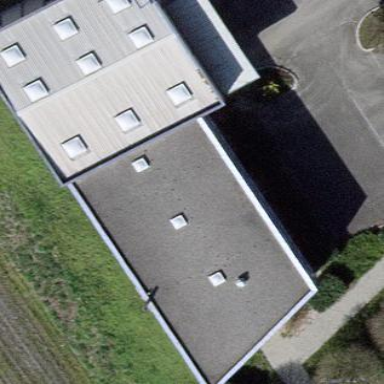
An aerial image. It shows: Industrial building.